Question: I'm trying to use flexbox to place two images in a column. In this case, the 'width' of the div container is smaller than the 'width' of the image. In Chrome the image perfectly fits into the div container, but it doesn't in IE, and I don't know why.
'''
div.outer {
width: 400px;
display: flex;
flex-direction: column;
justify-content: space-around;
}
div.inner {
width: 100%;
border: 1px solid red;
}
img {
width: 100%;
height: auto;
}
'''
'''
<div class="outer">
<div class="inner">
<img src="http://placehold.it/480x360">
</div>
<div class="inner">
<img src="http://placehold.it/480x360">
</div>
</div>
'''
<URL>
This is what I've got in IE 11:

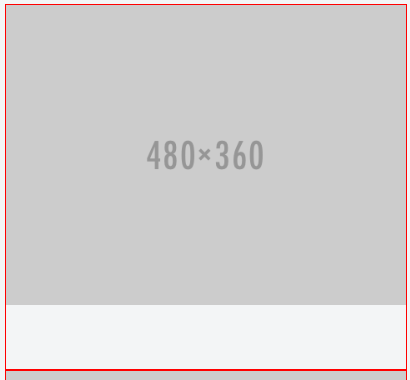
Answer: IE11 seems to have some trouble with the initial value of the <URL>, it should work:
'''
div.outer {
width: 400px;
display: flex;
flex-direction: column;
justify-content: space-around;
}
div.inner {
flex-shrink: 0;
width: 100%;
border: 1px solid red;
}
img {
width: 100%;
height: auto;
}
'''
'''
<div class="outer">
<div class="inner">
<img src="http://placehold.it/480x360">
</div>
<div class="inner">
<img src="http://placehold.it/480x360">
</div>
</div>
'''